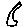
Label: moon